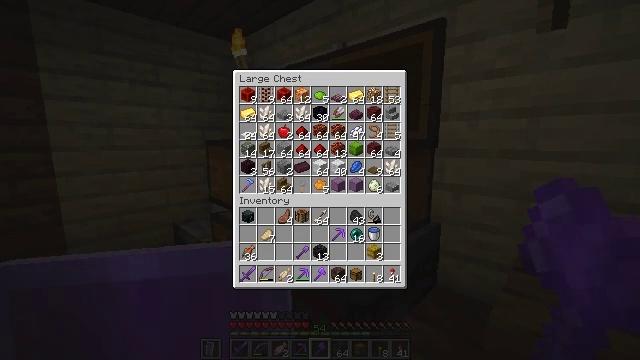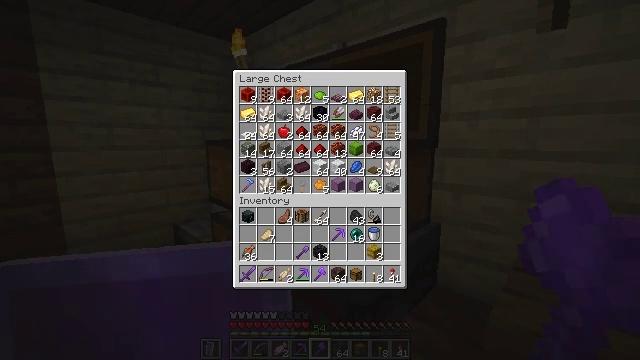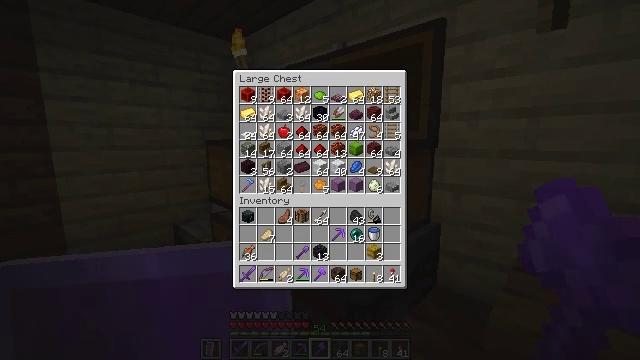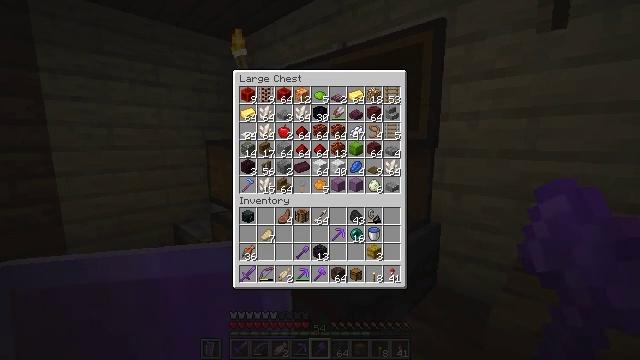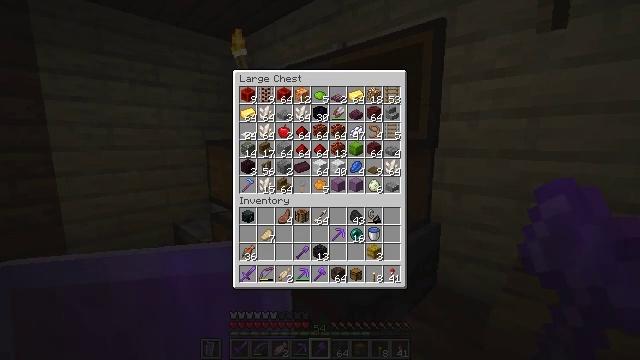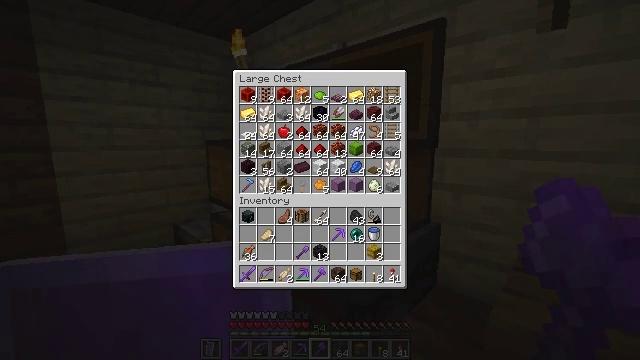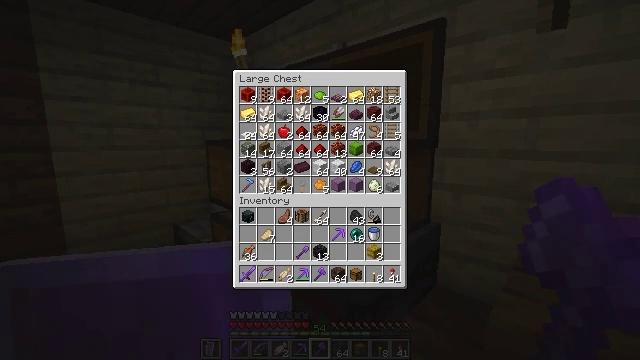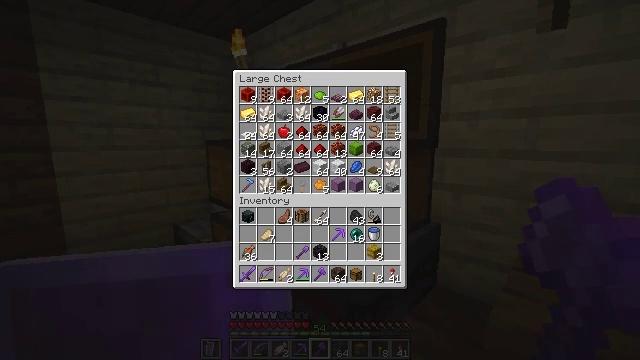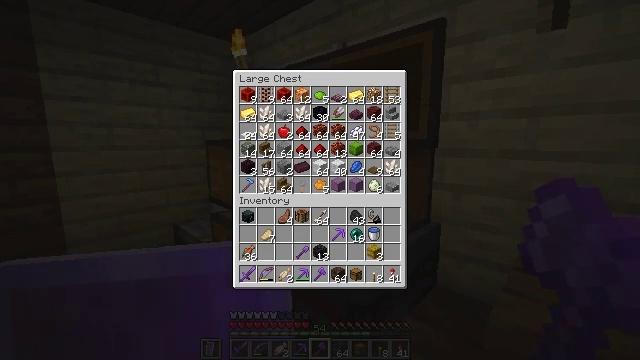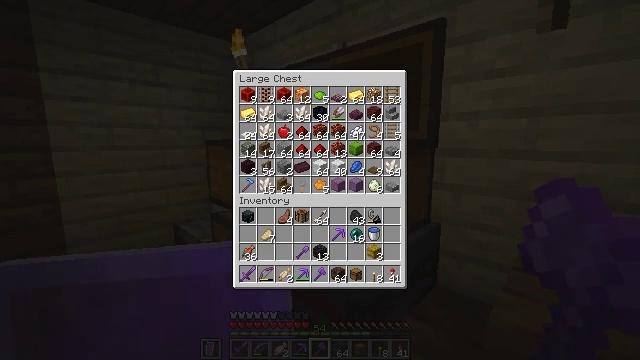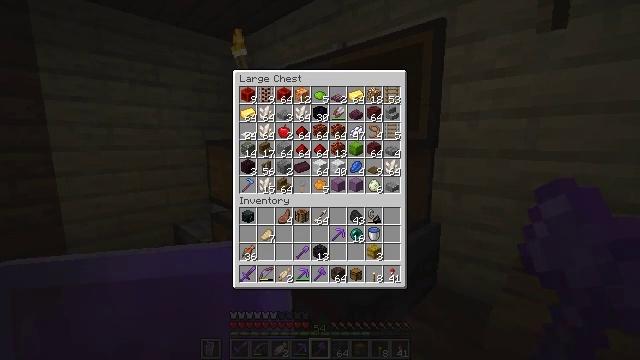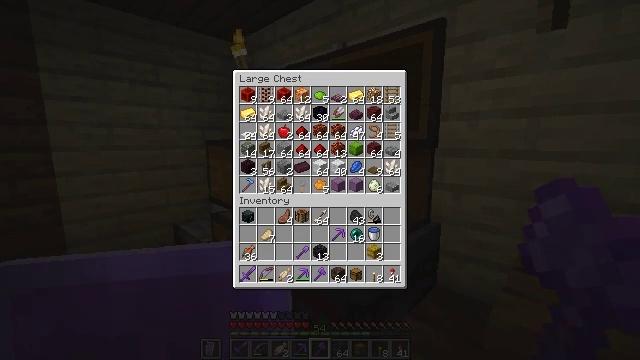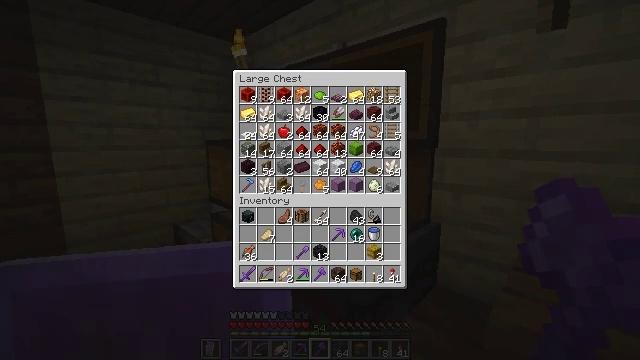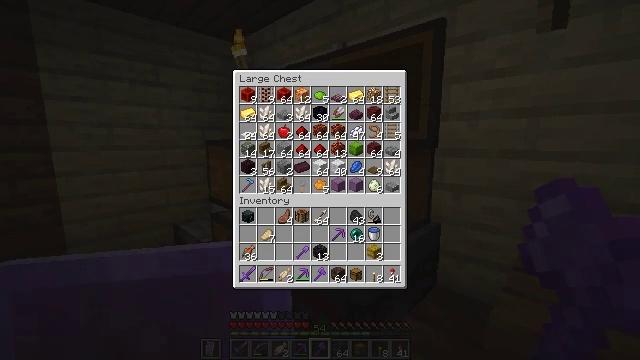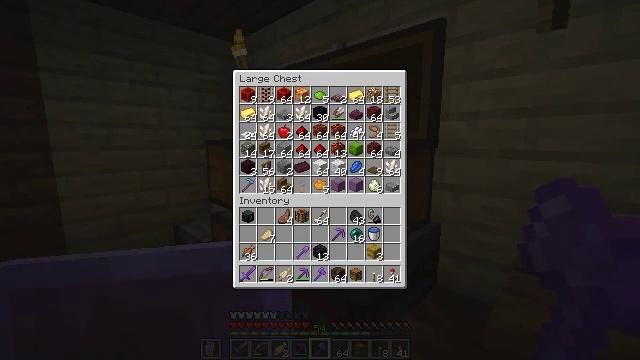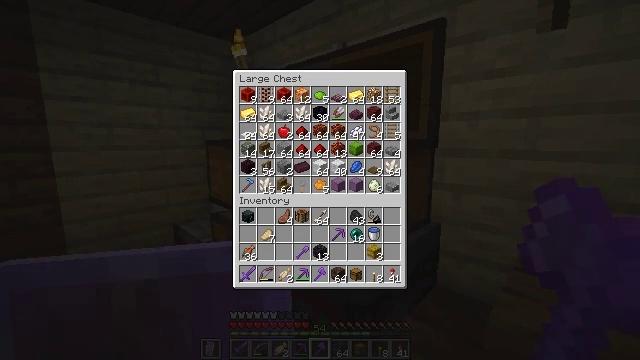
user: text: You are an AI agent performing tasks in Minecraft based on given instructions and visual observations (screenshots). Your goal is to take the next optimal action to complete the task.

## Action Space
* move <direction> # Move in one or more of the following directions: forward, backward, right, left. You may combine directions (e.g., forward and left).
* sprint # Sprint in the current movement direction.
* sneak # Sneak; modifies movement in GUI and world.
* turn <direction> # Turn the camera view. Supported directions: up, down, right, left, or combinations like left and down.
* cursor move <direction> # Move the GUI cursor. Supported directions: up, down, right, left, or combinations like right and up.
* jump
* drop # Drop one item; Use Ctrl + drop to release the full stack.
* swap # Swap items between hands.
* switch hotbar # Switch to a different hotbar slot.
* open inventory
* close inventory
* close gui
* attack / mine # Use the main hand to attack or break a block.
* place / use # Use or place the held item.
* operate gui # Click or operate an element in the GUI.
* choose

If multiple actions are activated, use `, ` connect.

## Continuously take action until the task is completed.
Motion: motion action
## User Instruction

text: Crafting a shulker box will help with your storage needs.
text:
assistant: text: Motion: no_op
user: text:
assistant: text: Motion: no_op
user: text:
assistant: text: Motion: no_op
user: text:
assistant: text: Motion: no_op
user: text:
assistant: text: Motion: no_op
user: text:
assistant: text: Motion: no_op
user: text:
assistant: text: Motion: no_op
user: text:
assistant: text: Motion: no_op
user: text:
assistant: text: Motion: no_op
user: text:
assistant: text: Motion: no_op
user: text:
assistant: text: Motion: no_op
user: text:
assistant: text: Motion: no_op
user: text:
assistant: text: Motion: no_op
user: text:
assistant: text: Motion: no_op
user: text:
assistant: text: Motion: no_op
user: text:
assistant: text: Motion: no_op
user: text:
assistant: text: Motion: no_op
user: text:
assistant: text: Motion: no_op
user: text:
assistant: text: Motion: no_op
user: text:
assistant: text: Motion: no_op
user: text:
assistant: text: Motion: no_op
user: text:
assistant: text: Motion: no_op
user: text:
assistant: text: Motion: no_op
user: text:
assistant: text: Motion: no_op
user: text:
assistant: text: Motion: no_op
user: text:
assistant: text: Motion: no_op
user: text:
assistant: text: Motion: no_op
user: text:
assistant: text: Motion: no_op
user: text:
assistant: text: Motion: no_op
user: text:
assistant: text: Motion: no_op